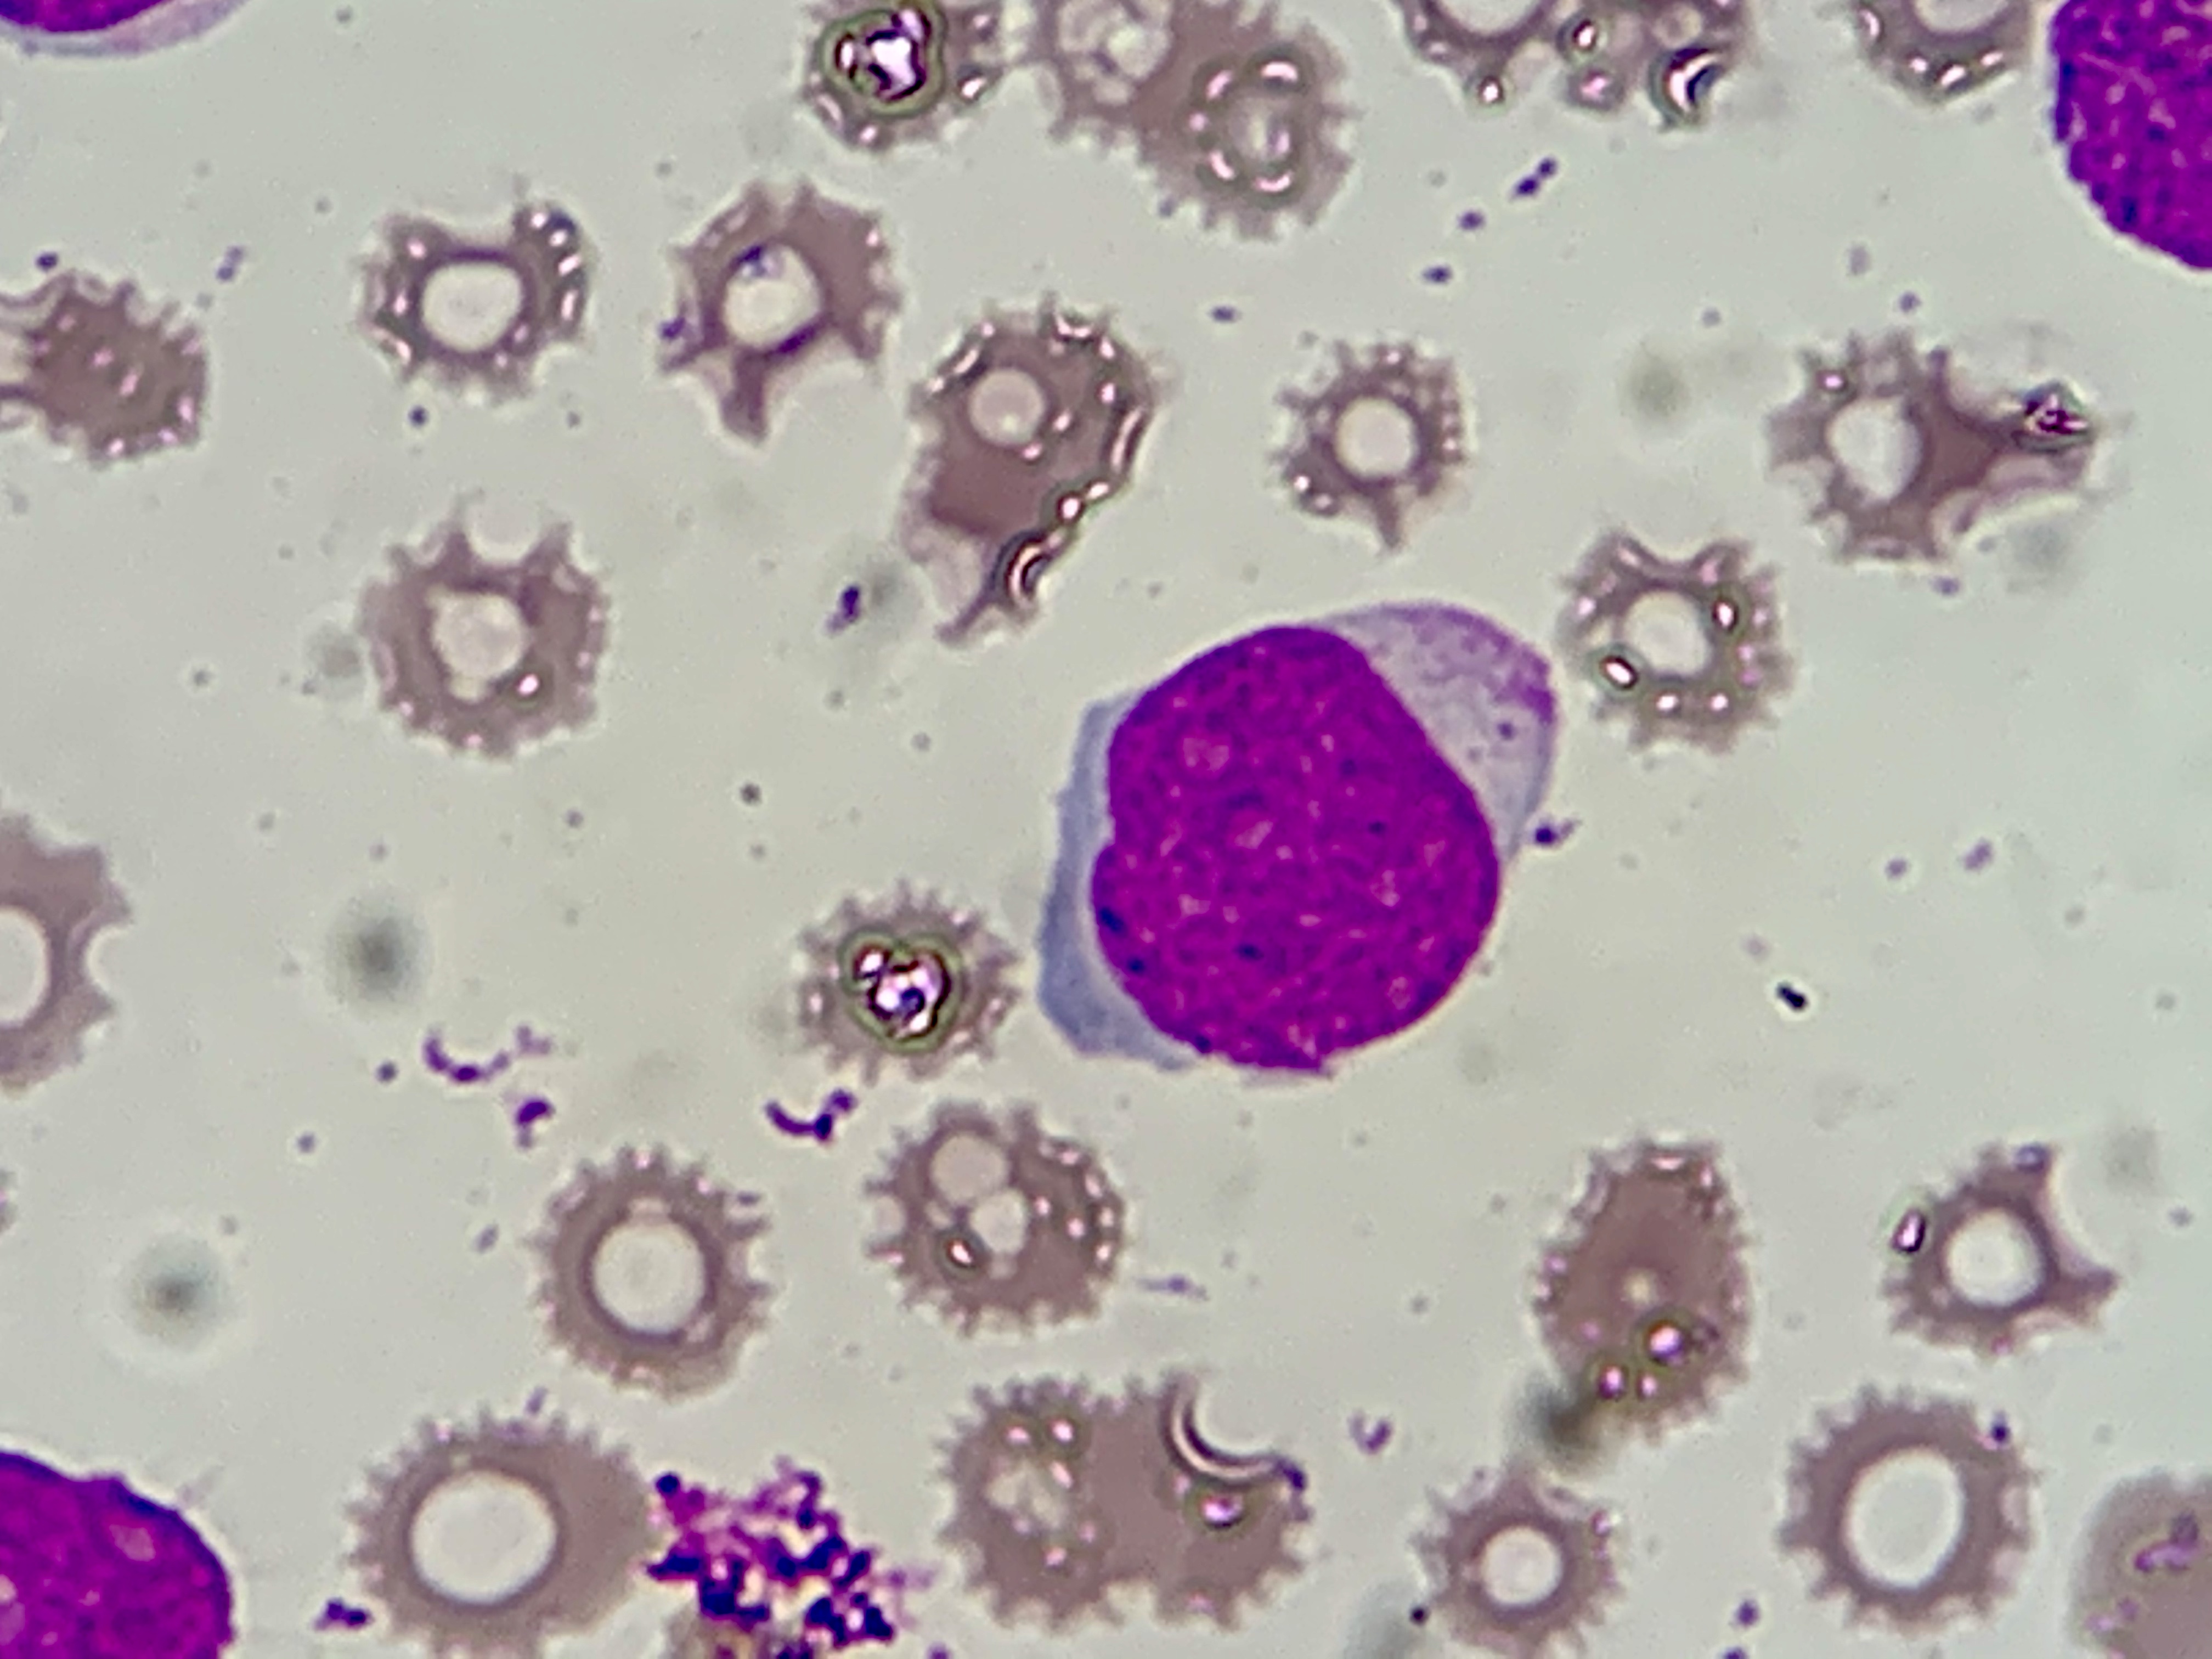
Cell type: BLAST CELLS